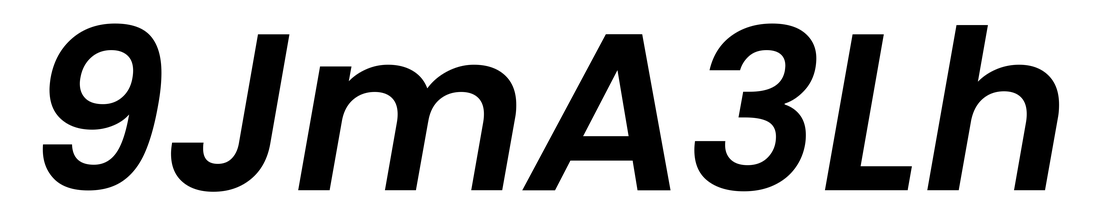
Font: Poppins-SemiBoldItalic